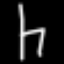
Label: chair